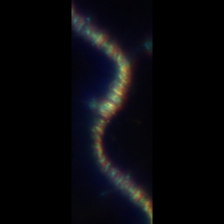
Taxon: Chaetoceros
Group: Diatoms